Field crop: maize
Growth stage: 2
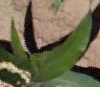
Species: maize